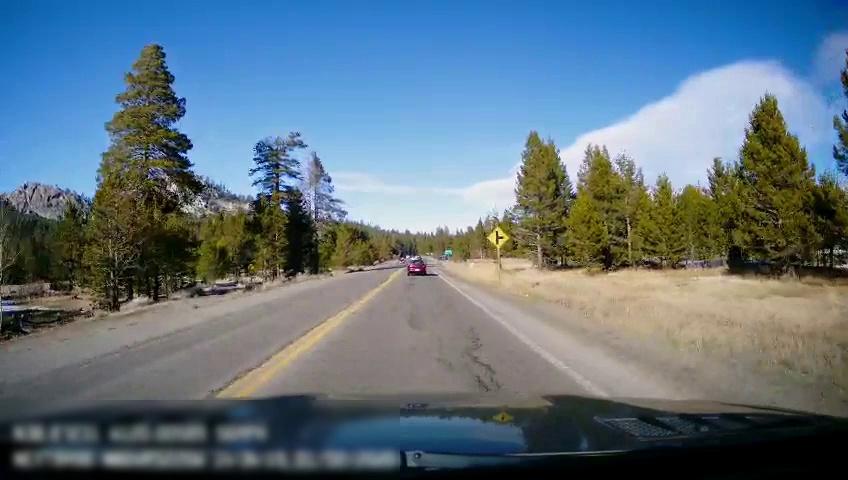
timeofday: Day
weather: Sunny
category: Drivable Space
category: Vehicles | Car
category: Lanes | Current Lane
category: Lanes | Current Lane
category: Traffic | Signs